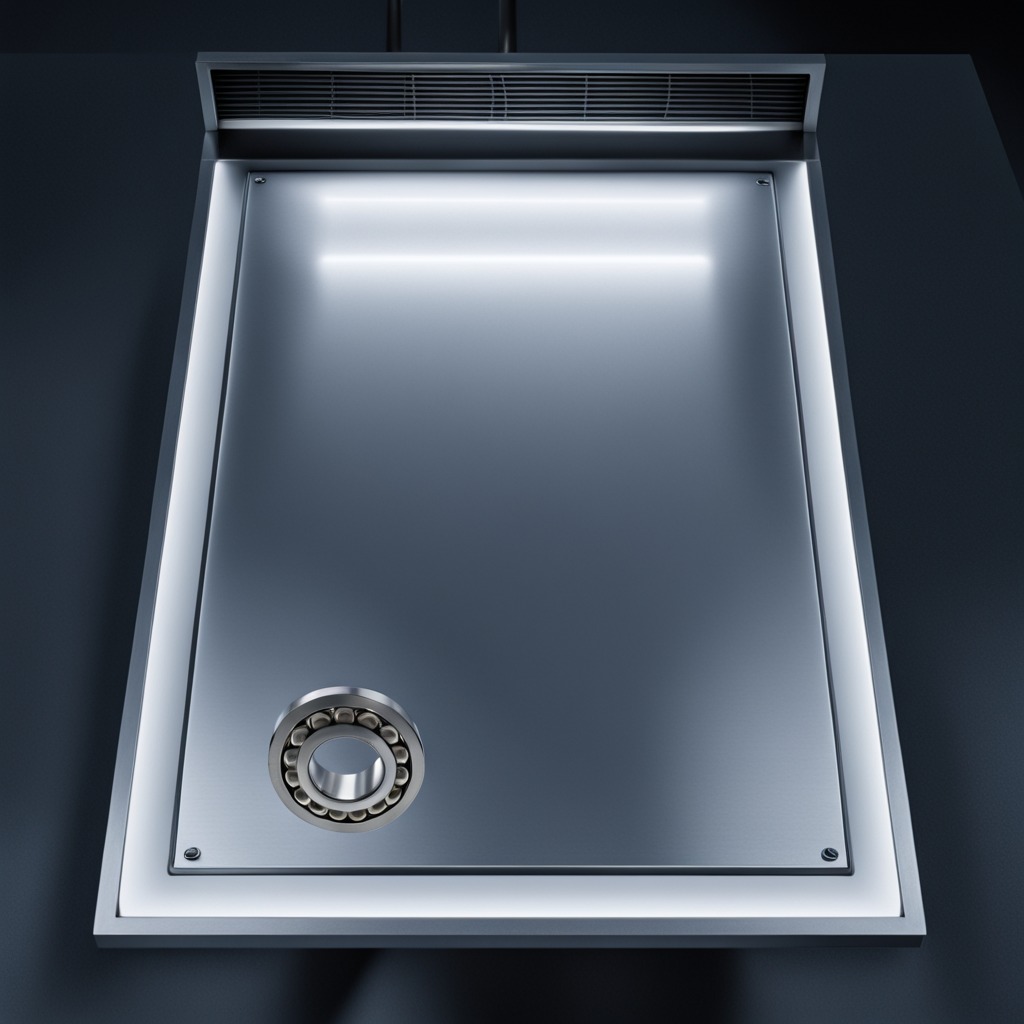
A metal ball bearing is lying on the tabletop.